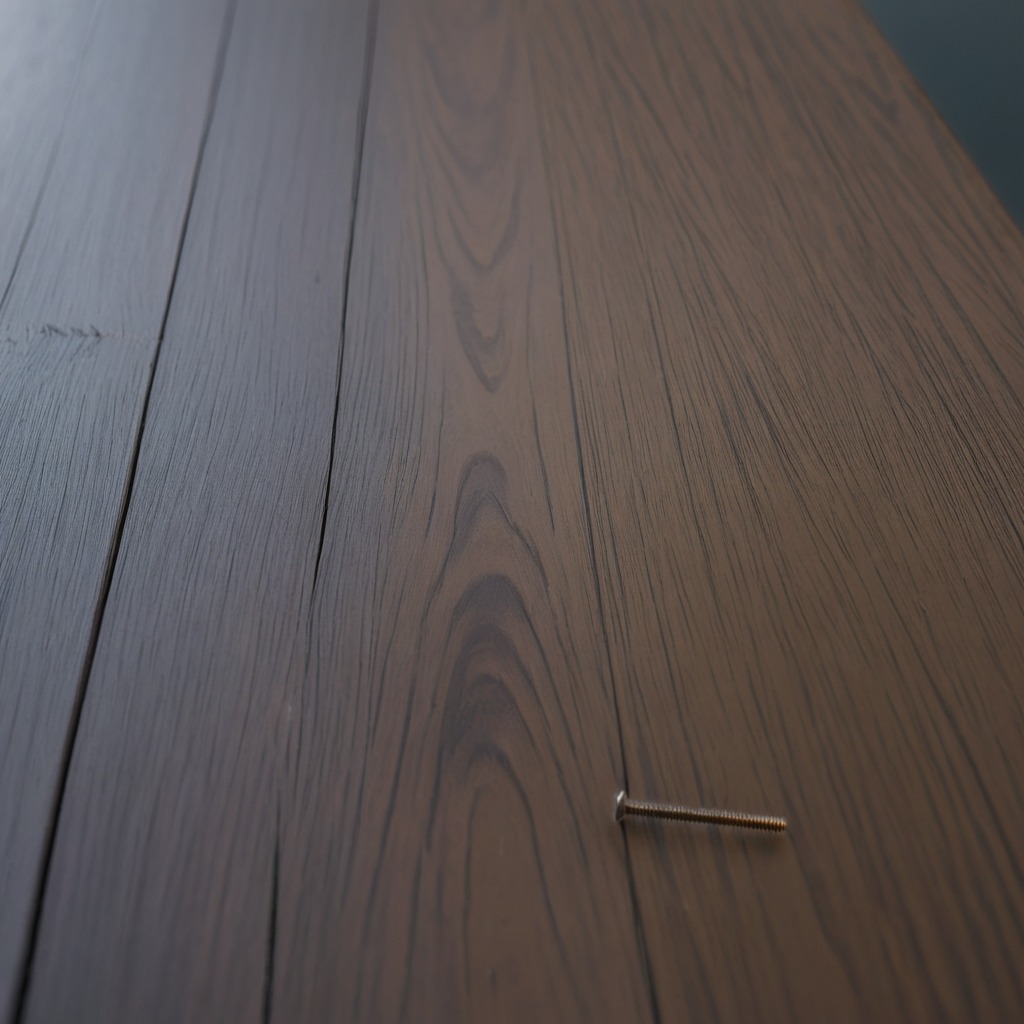
A metal screw lies on a old table with faint burn marks in a small garage at twilight.